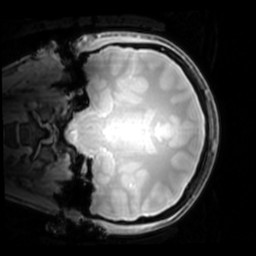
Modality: PDw
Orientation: coronal
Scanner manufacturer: philips
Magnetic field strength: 7 T
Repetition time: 0.008 s
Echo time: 0.001974 s